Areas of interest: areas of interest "Temple"
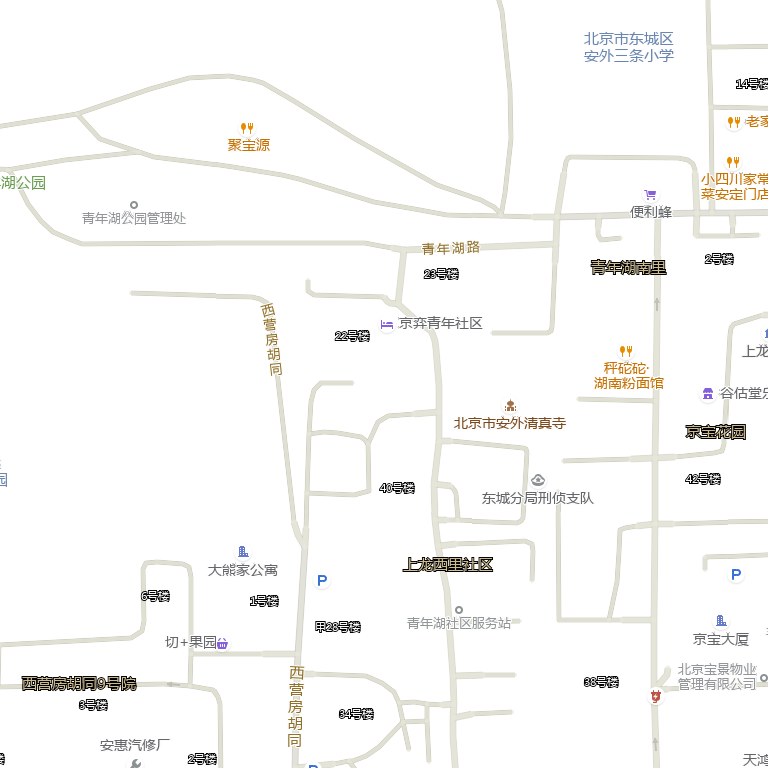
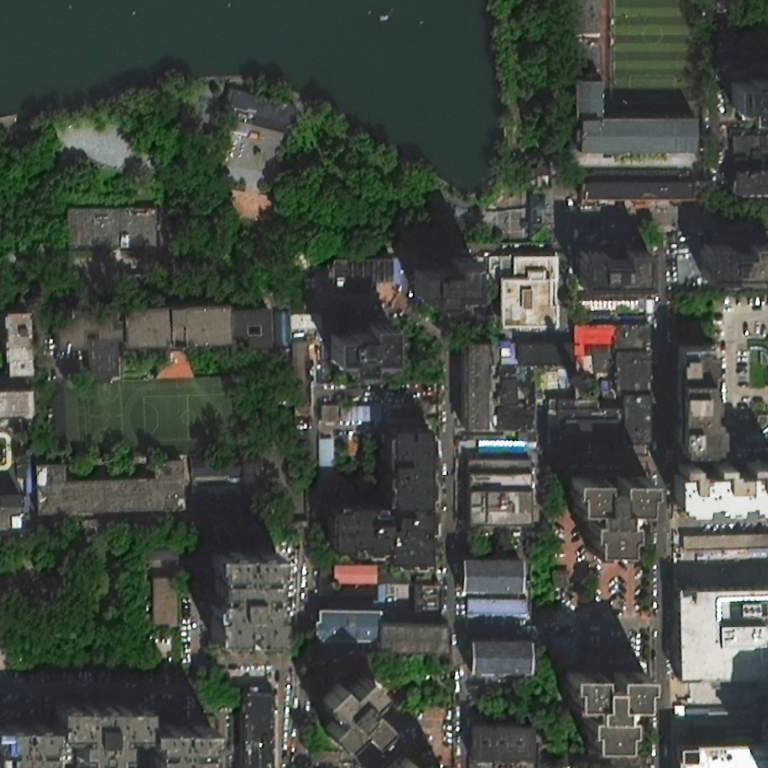